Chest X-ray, AP view. Patient: 32 years old, sex F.
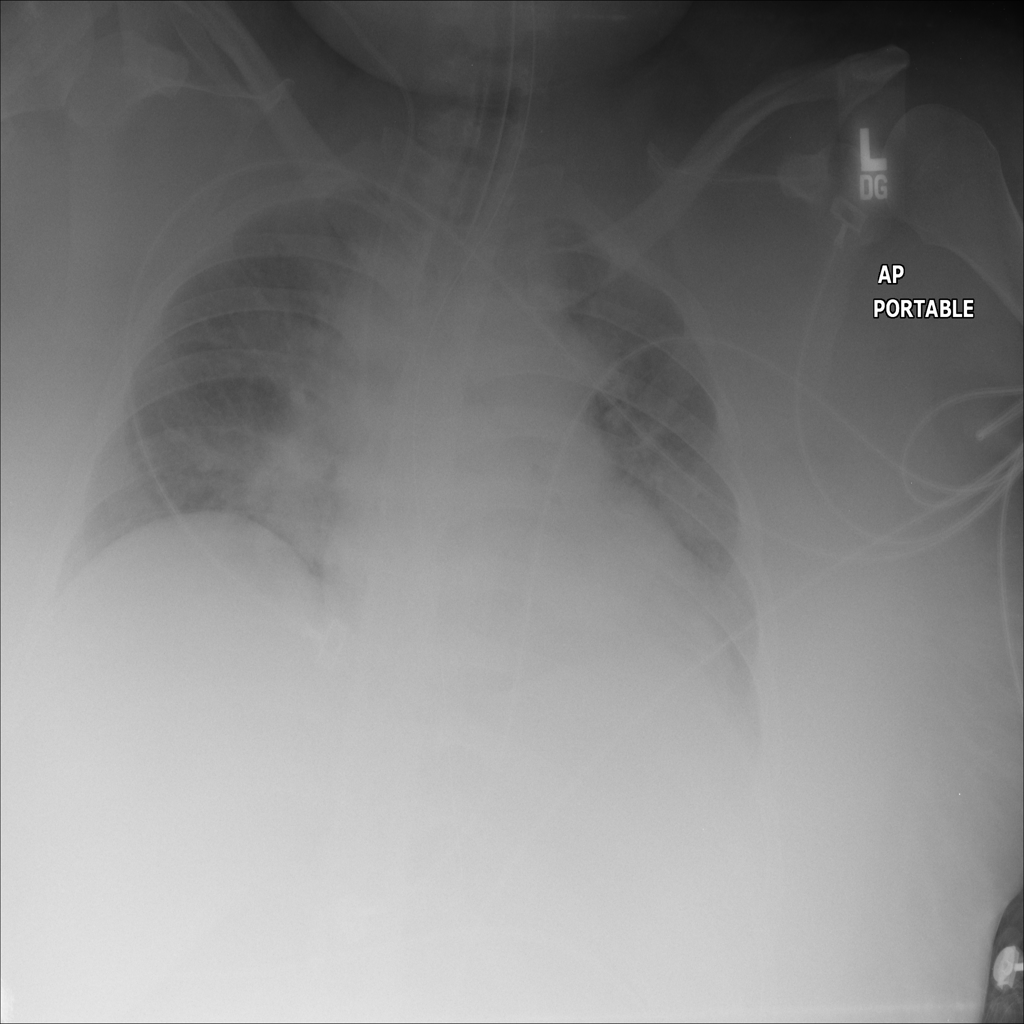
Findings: Atelectasis, Infiltration